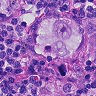
Metastatic tissue present: yes